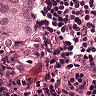
Metastatic tissue present: yes